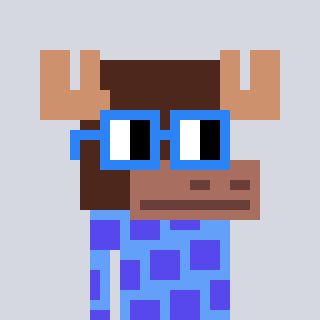
a pixel art character with square blue glasses, a moose-shaped head and a blue-colored body on a cool background